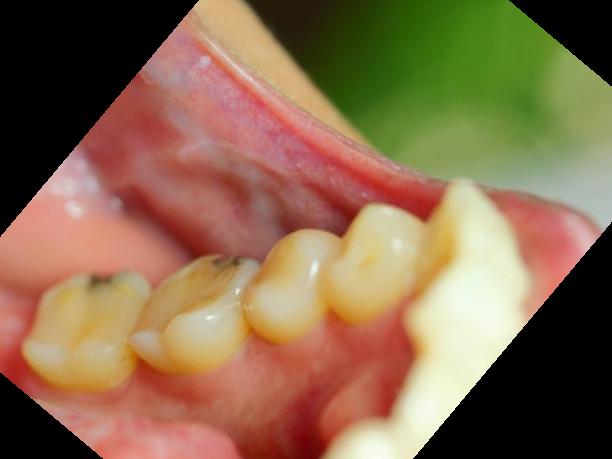
Condition: Calculus